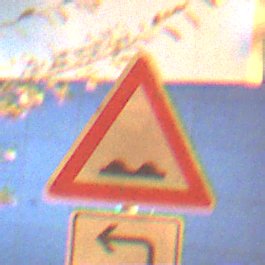
Verkehrszeichen: UnebeneFahrbahn
Zusatzzeichen unten: RichtungsangabeDurchPfeile2
Umgebung: Outdoor, Urban
Tageszeit: Night
Wetter: PartlyCloudy
Licht: Artificial
Jahreszeit: NotSpecified
Kontrast: HighContrast